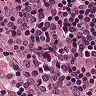
Metastatic tissue present: no